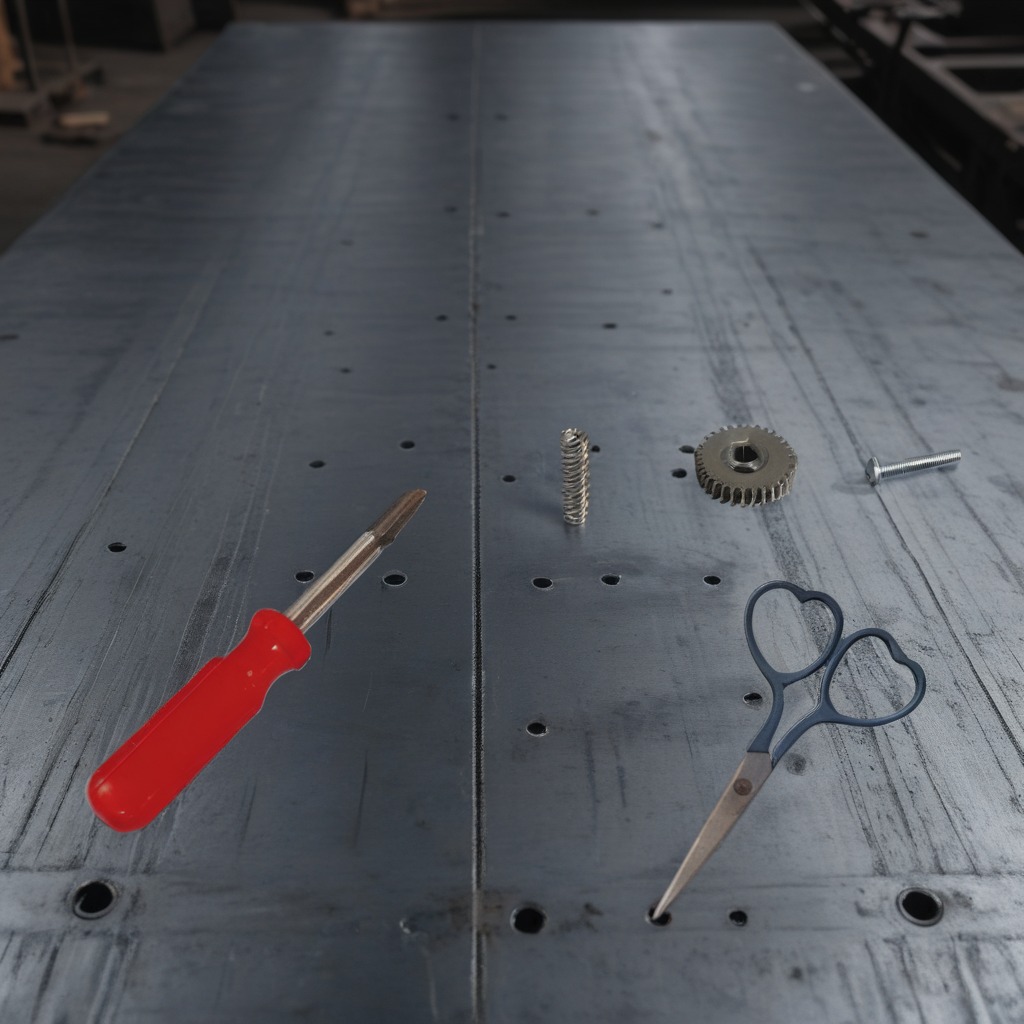
A steel gear with teeth, a metal machine screw, a coiled metal spring, a screwdriver, and a pair of scissors are lying on the cold steel table in a mining workshop.